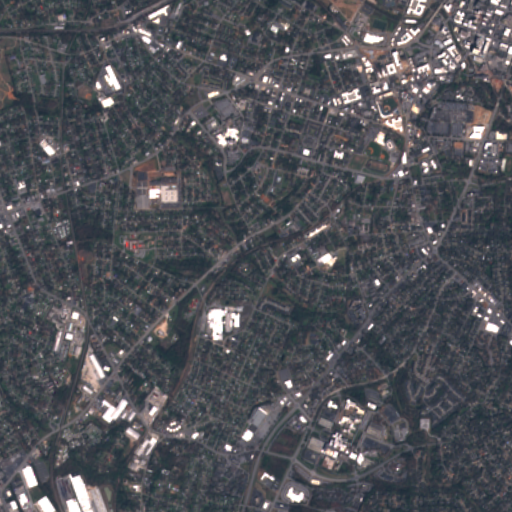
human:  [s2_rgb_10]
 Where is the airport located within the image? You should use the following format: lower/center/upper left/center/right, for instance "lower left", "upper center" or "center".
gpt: The airport is located in the lower center of the image.
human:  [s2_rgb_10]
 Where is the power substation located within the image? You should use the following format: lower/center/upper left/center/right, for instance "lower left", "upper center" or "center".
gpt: The power substation is located in the lower right of the image.
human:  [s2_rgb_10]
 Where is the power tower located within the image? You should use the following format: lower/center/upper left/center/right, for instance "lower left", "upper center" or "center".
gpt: The power tower is located in the lower right of the image.
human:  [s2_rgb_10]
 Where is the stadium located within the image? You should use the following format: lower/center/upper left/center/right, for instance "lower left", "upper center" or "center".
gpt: The stadium is located in the upper right of the image.
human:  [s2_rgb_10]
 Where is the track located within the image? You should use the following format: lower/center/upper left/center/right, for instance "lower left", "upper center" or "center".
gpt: The track is located in the upper right of the image.
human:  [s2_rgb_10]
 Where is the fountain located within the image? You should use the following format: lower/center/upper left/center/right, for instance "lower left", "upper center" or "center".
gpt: The fountain is located in the upper right of the image.
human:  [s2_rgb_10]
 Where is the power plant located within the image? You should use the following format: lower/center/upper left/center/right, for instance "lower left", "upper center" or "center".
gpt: There is no power plant in the image.